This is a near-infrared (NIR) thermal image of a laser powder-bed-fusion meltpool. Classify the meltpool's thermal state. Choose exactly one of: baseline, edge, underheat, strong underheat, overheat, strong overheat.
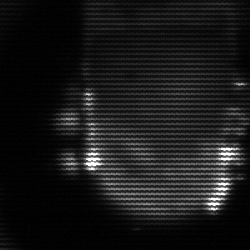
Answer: baseline